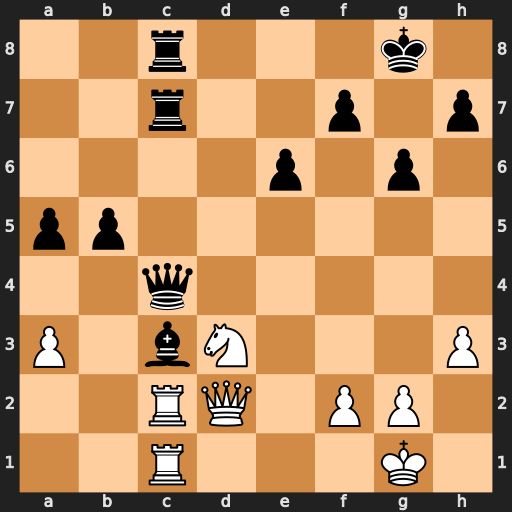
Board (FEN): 2r3k1/2r2p1p/4p1p1/pp6/2q5/P1bN3P/2RQ1PP1/2R3K1
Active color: w
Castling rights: -
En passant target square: -
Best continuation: Rxc3 Qxc3 Rxc3